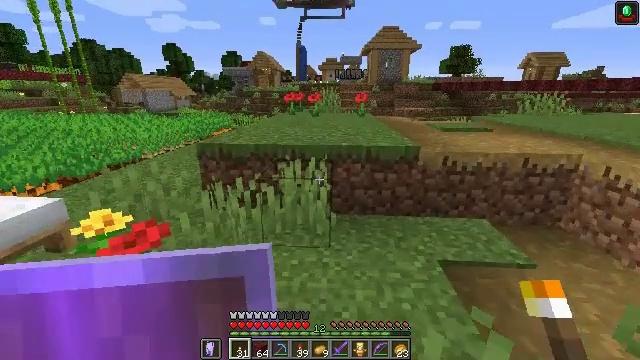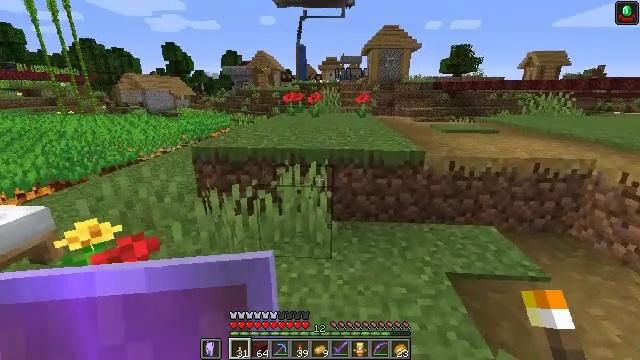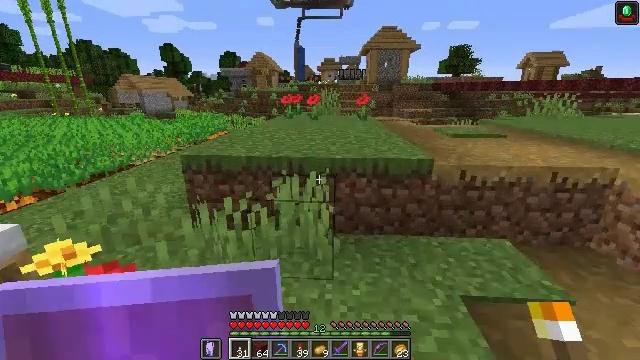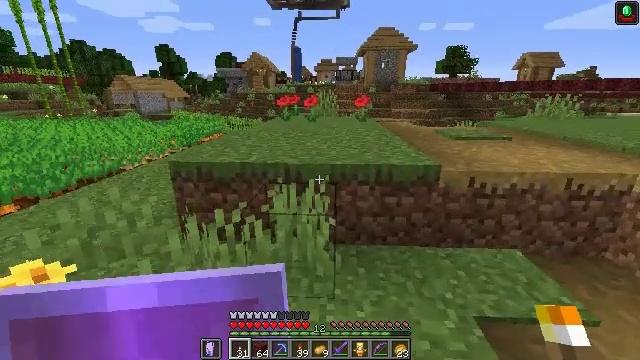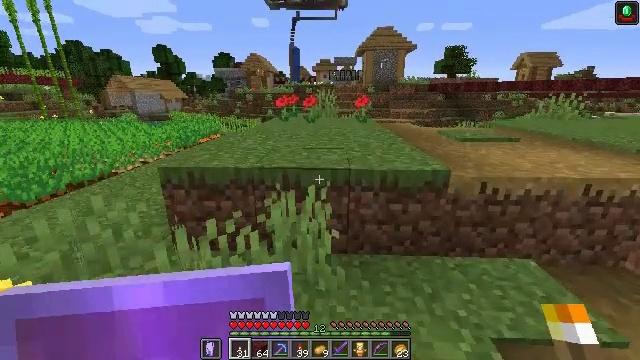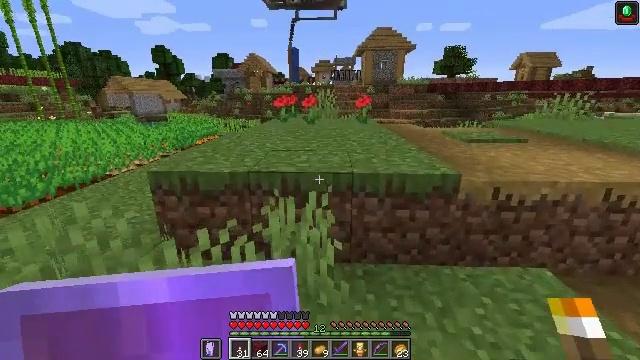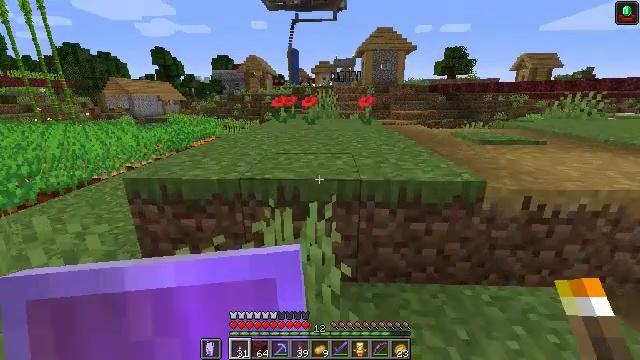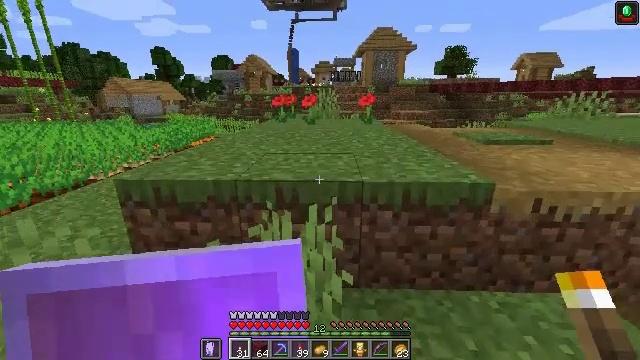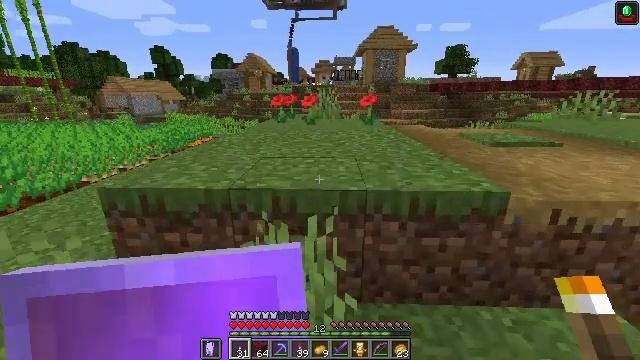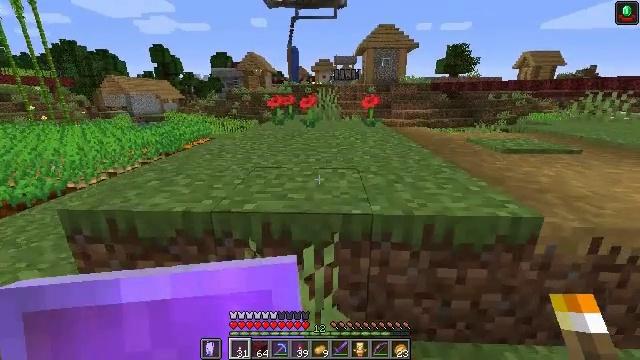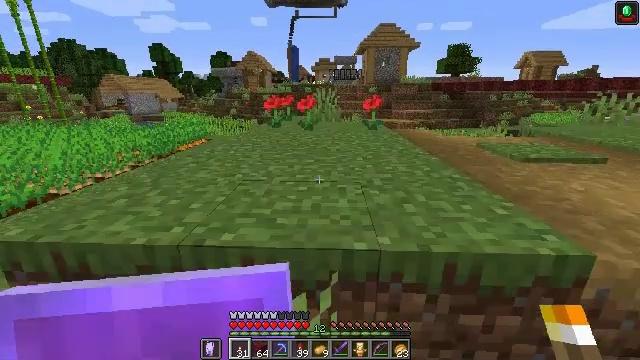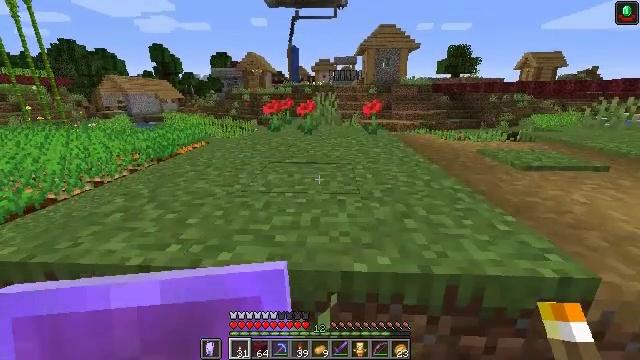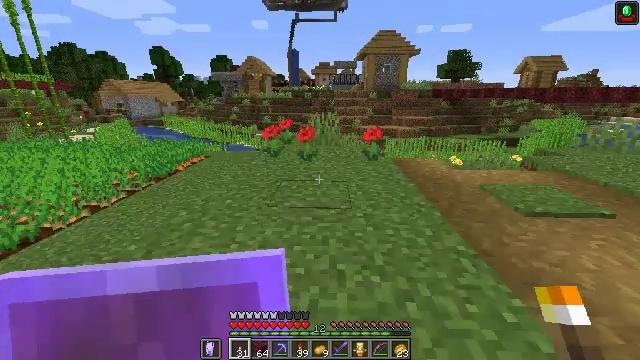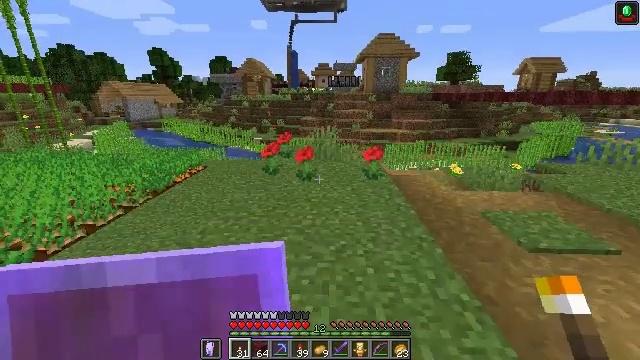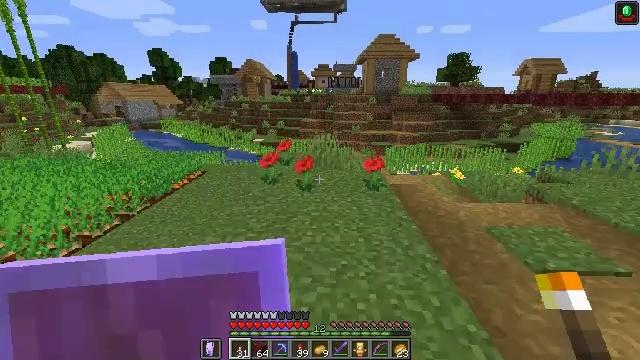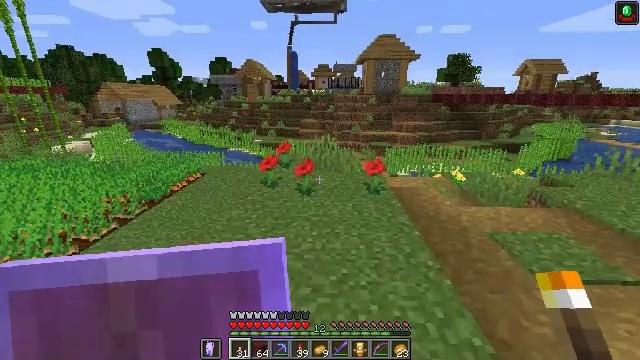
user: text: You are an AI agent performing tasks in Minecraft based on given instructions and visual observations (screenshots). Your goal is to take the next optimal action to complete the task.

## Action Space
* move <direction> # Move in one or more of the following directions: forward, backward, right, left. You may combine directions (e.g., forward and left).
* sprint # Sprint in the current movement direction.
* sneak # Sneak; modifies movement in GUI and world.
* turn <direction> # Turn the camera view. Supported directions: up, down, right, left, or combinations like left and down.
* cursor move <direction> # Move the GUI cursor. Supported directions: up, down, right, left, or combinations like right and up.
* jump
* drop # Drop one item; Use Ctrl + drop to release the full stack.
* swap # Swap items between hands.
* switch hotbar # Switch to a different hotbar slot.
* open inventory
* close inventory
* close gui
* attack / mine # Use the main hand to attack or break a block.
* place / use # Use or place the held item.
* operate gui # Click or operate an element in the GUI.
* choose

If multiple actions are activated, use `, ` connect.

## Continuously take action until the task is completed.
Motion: motion action
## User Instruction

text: Craft the cooked mutton.
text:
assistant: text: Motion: move forward
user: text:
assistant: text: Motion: move forward
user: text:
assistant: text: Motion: move forward
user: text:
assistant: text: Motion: move forward
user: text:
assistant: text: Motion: move forward
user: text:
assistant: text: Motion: move forward
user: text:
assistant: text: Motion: move forward
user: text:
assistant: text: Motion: move forward
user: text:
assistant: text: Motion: move forward
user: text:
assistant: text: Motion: move forward
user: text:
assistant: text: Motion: move forward, jump
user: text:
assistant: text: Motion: move forward, jump
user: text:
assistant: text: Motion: move forward, jump
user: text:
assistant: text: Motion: move forward, jump
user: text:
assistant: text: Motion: move forward, jump
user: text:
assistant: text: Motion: move forward, jump
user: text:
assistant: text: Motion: move forward
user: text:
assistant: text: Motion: move forward
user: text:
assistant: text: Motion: move forward
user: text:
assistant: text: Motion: move forward
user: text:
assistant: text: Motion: move forward
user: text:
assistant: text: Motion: move forward
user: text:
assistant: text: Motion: move forward
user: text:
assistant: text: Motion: move forward
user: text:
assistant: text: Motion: move forward
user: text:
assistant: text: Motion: move forward
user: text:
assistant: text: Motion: move forward
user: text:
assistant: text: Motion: move forward
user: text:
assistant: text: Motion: move forward
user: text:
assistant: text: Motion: move forward